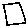
Label: square